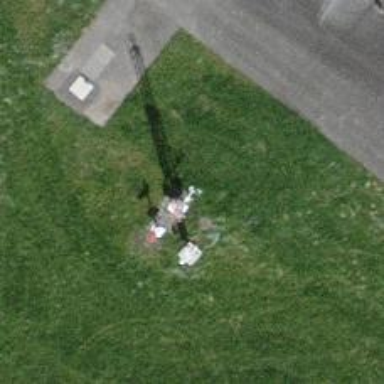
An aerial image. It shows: Man-made mast used for communication purposes.